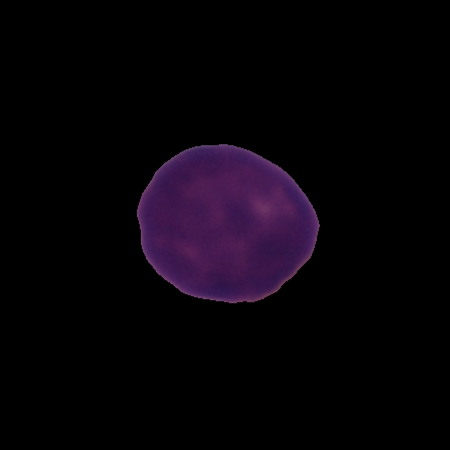
Label: healthy